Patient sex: F
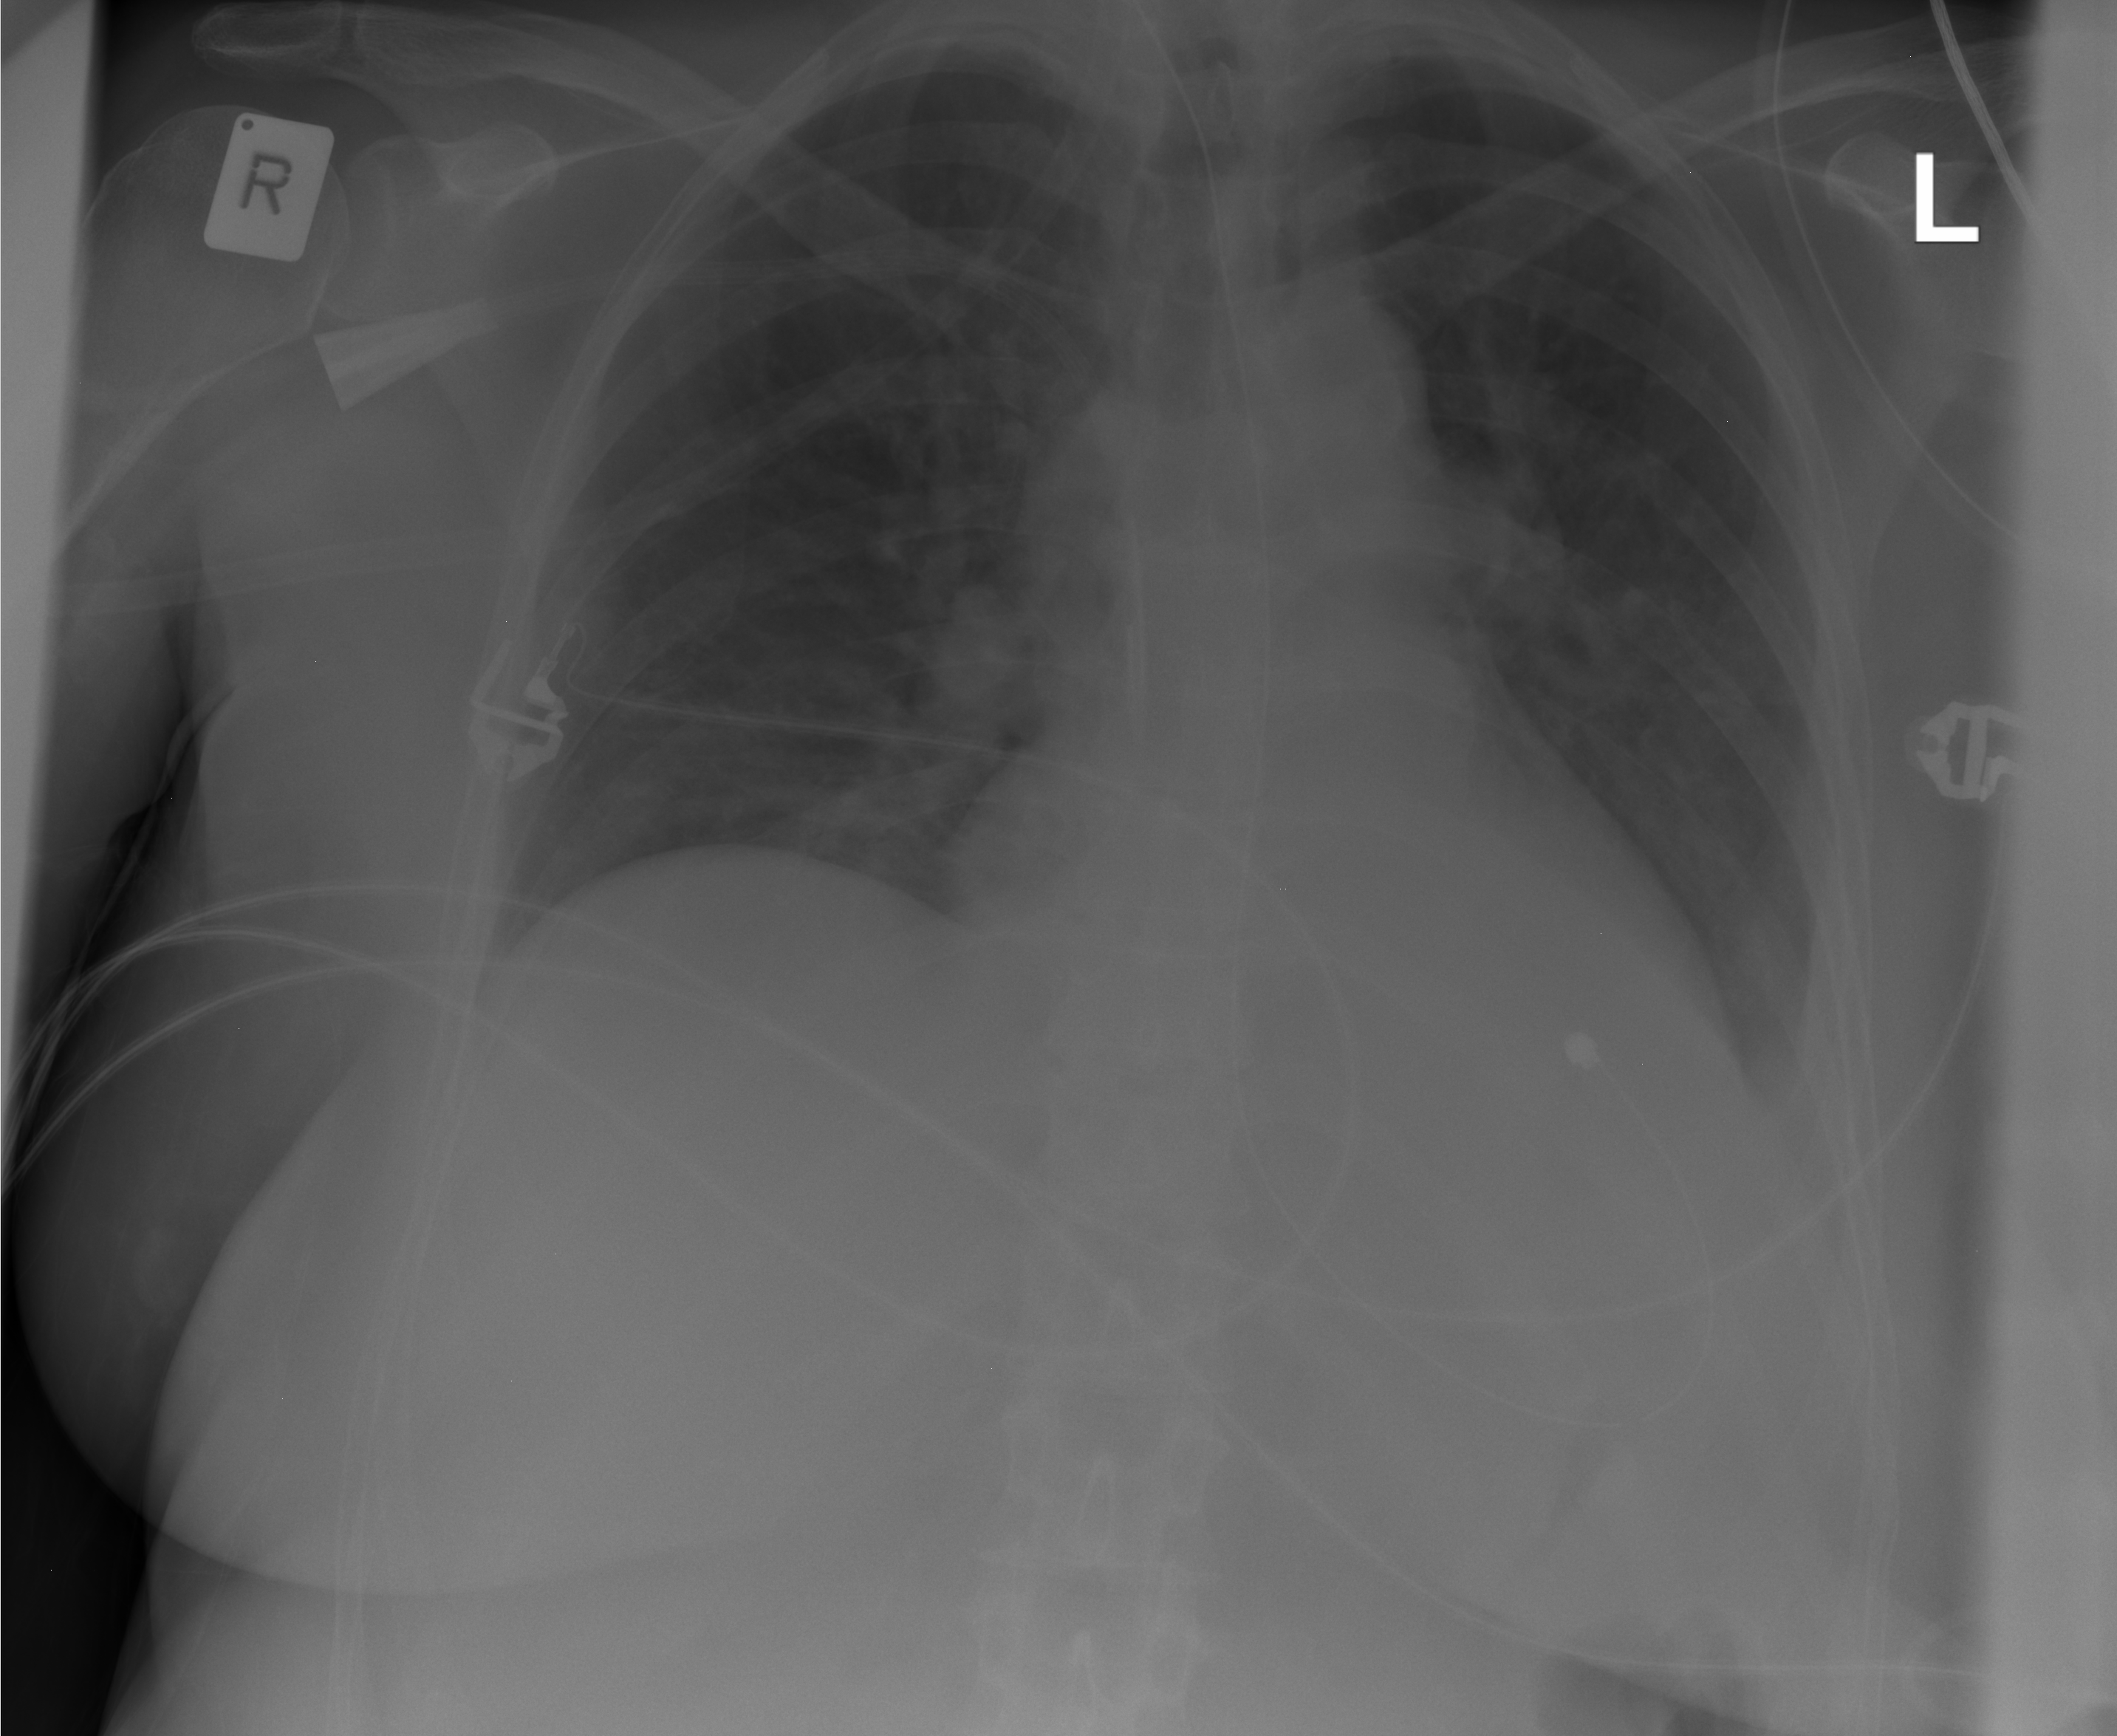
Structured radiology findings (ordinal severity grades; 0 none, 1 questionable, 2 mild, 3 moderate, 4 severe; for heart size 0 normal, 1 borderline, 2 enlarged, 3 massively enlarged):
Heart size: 0
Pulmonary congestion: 0
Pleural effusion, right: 0
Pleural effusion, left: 2
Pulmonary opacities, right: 0
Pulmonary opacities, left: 0
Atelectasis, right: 2
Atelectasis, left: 2